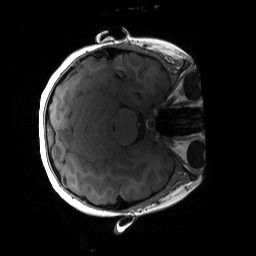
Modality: T1w
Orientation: axial
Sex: female
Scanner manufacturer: siemens
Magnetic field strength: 3 T
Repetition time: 1.9 s
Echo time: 0.00243 s